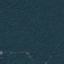
Land use / land cover class: Forest